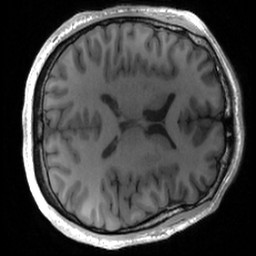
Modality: T1w
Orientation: axial
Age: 24
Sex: male
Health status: healthy